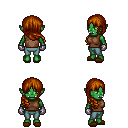
a pixel art fantasy rpg character, female body template, orc, green skin, brown sleeveless shirt, teal pants, brunette right-swept hairstyle, metal gloves, brown slippers, four views (front, back, left, right), 2x2 character sprite sheet, small pixel art, hard edges, no anti-aliasing